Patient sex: M
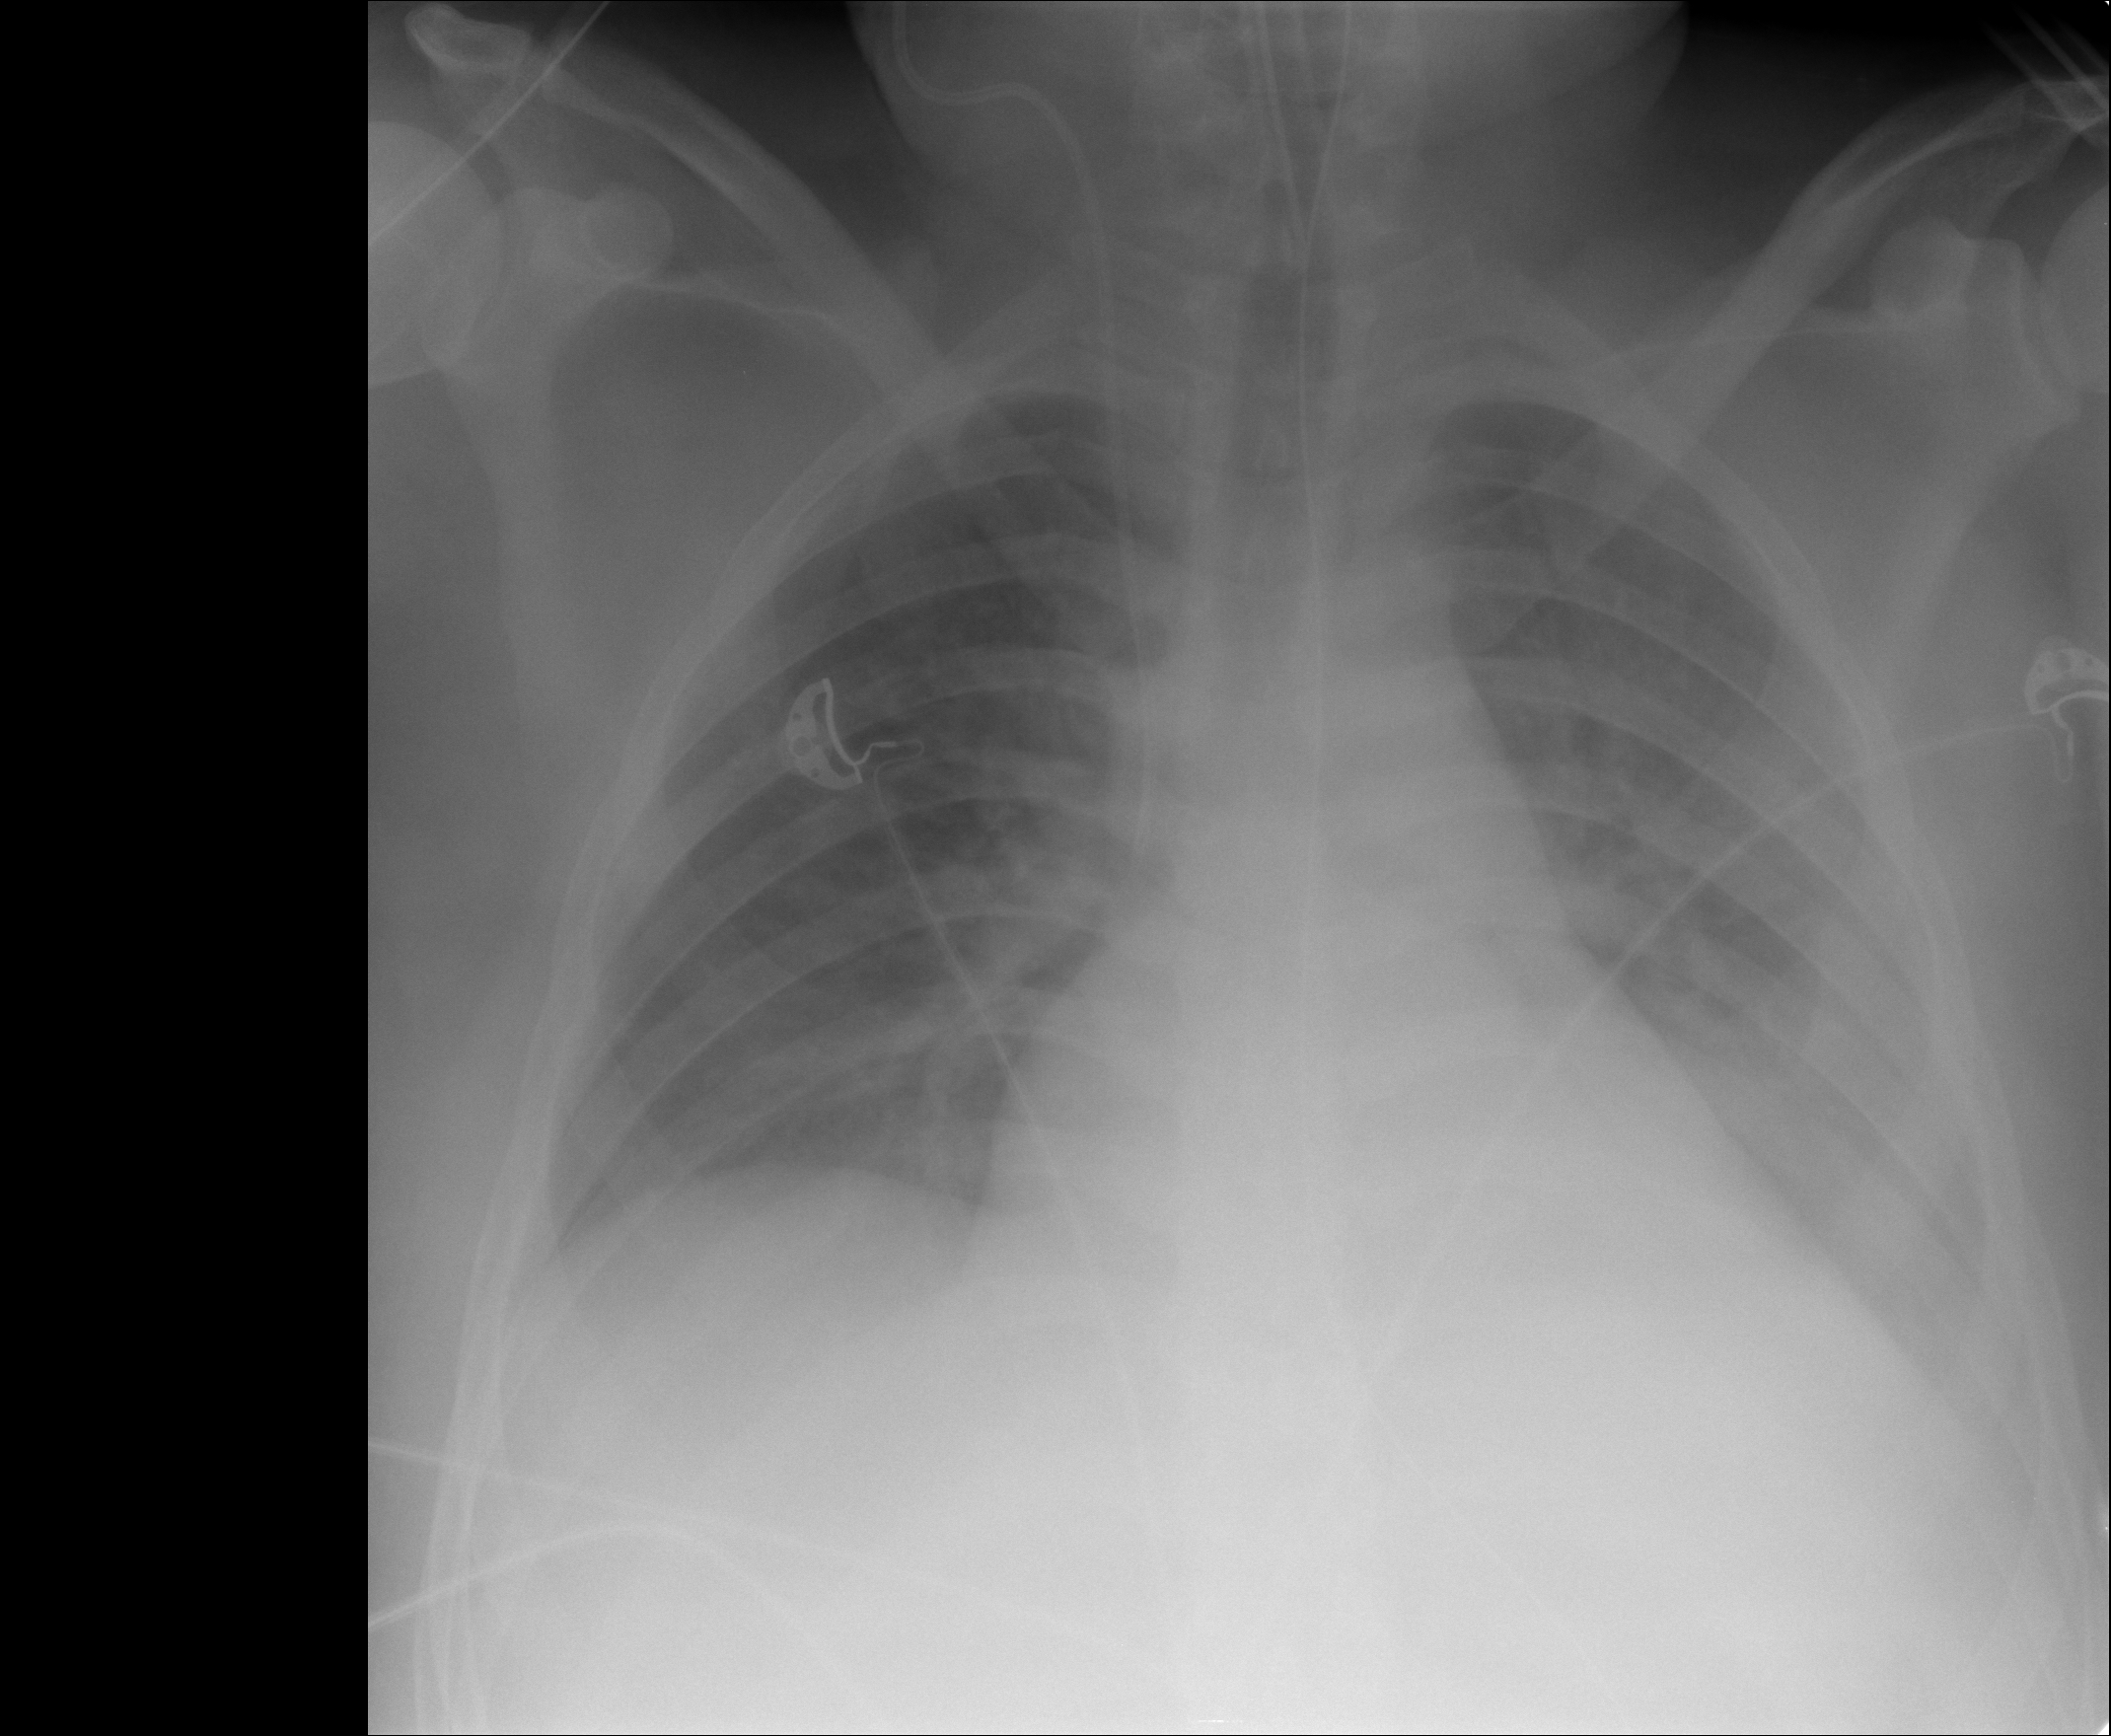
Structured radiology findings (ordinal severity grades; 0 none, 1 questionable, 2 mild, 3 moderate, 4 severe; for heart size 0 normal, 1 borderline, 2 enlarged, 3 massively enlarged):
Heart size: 2
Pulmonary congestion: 2
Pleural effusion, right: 0
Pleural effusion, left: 1
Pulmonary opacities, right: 0
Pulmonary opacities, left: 0
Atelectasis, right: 0
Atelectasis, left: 0